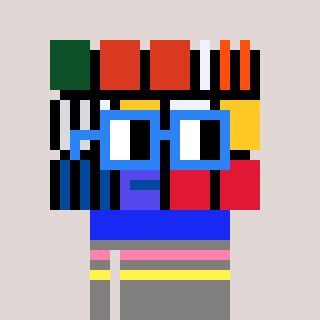
a pixel art character with square blue glasses, a abstract-shaped head and a bluegrey-colored body on a warm background